Field crop: maize
Growth stage: 2
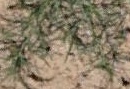
Species: salsola